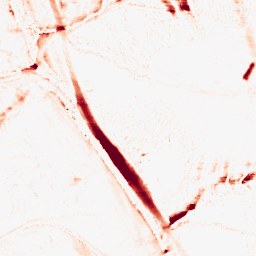
Category: morphological
Decomposition family: morphological_ellipse
Decomposition parameters: operation: opening
width: 10
height: 20
Upsampling method: sinc_hamming
Upsampling parameters: scale: 4
kernel_size: 8
Upsampling scale: 4